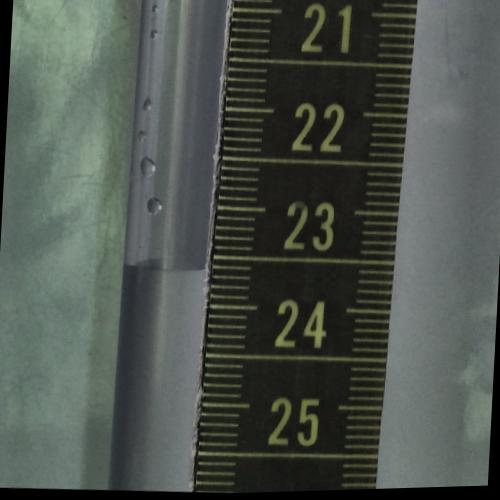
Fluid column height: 23.6 cm